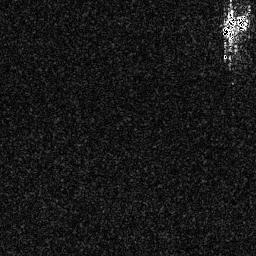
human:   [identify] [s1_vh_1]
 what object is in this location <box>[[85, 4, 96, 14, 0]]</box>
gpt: <ref>1 medium ship at the top right</ref>